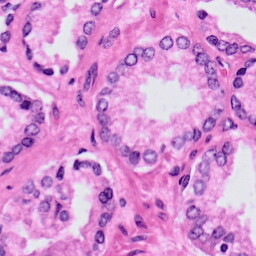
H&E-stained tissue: Prostate